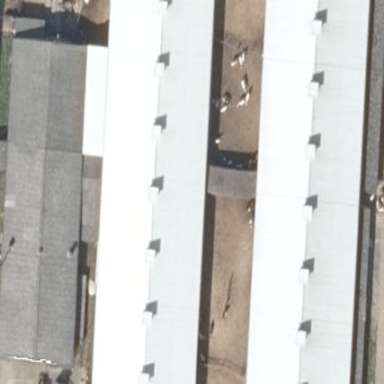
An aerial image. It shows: Gabled farm auxiliary building with grey roof. The roof is oriented along the structure.